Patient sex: M
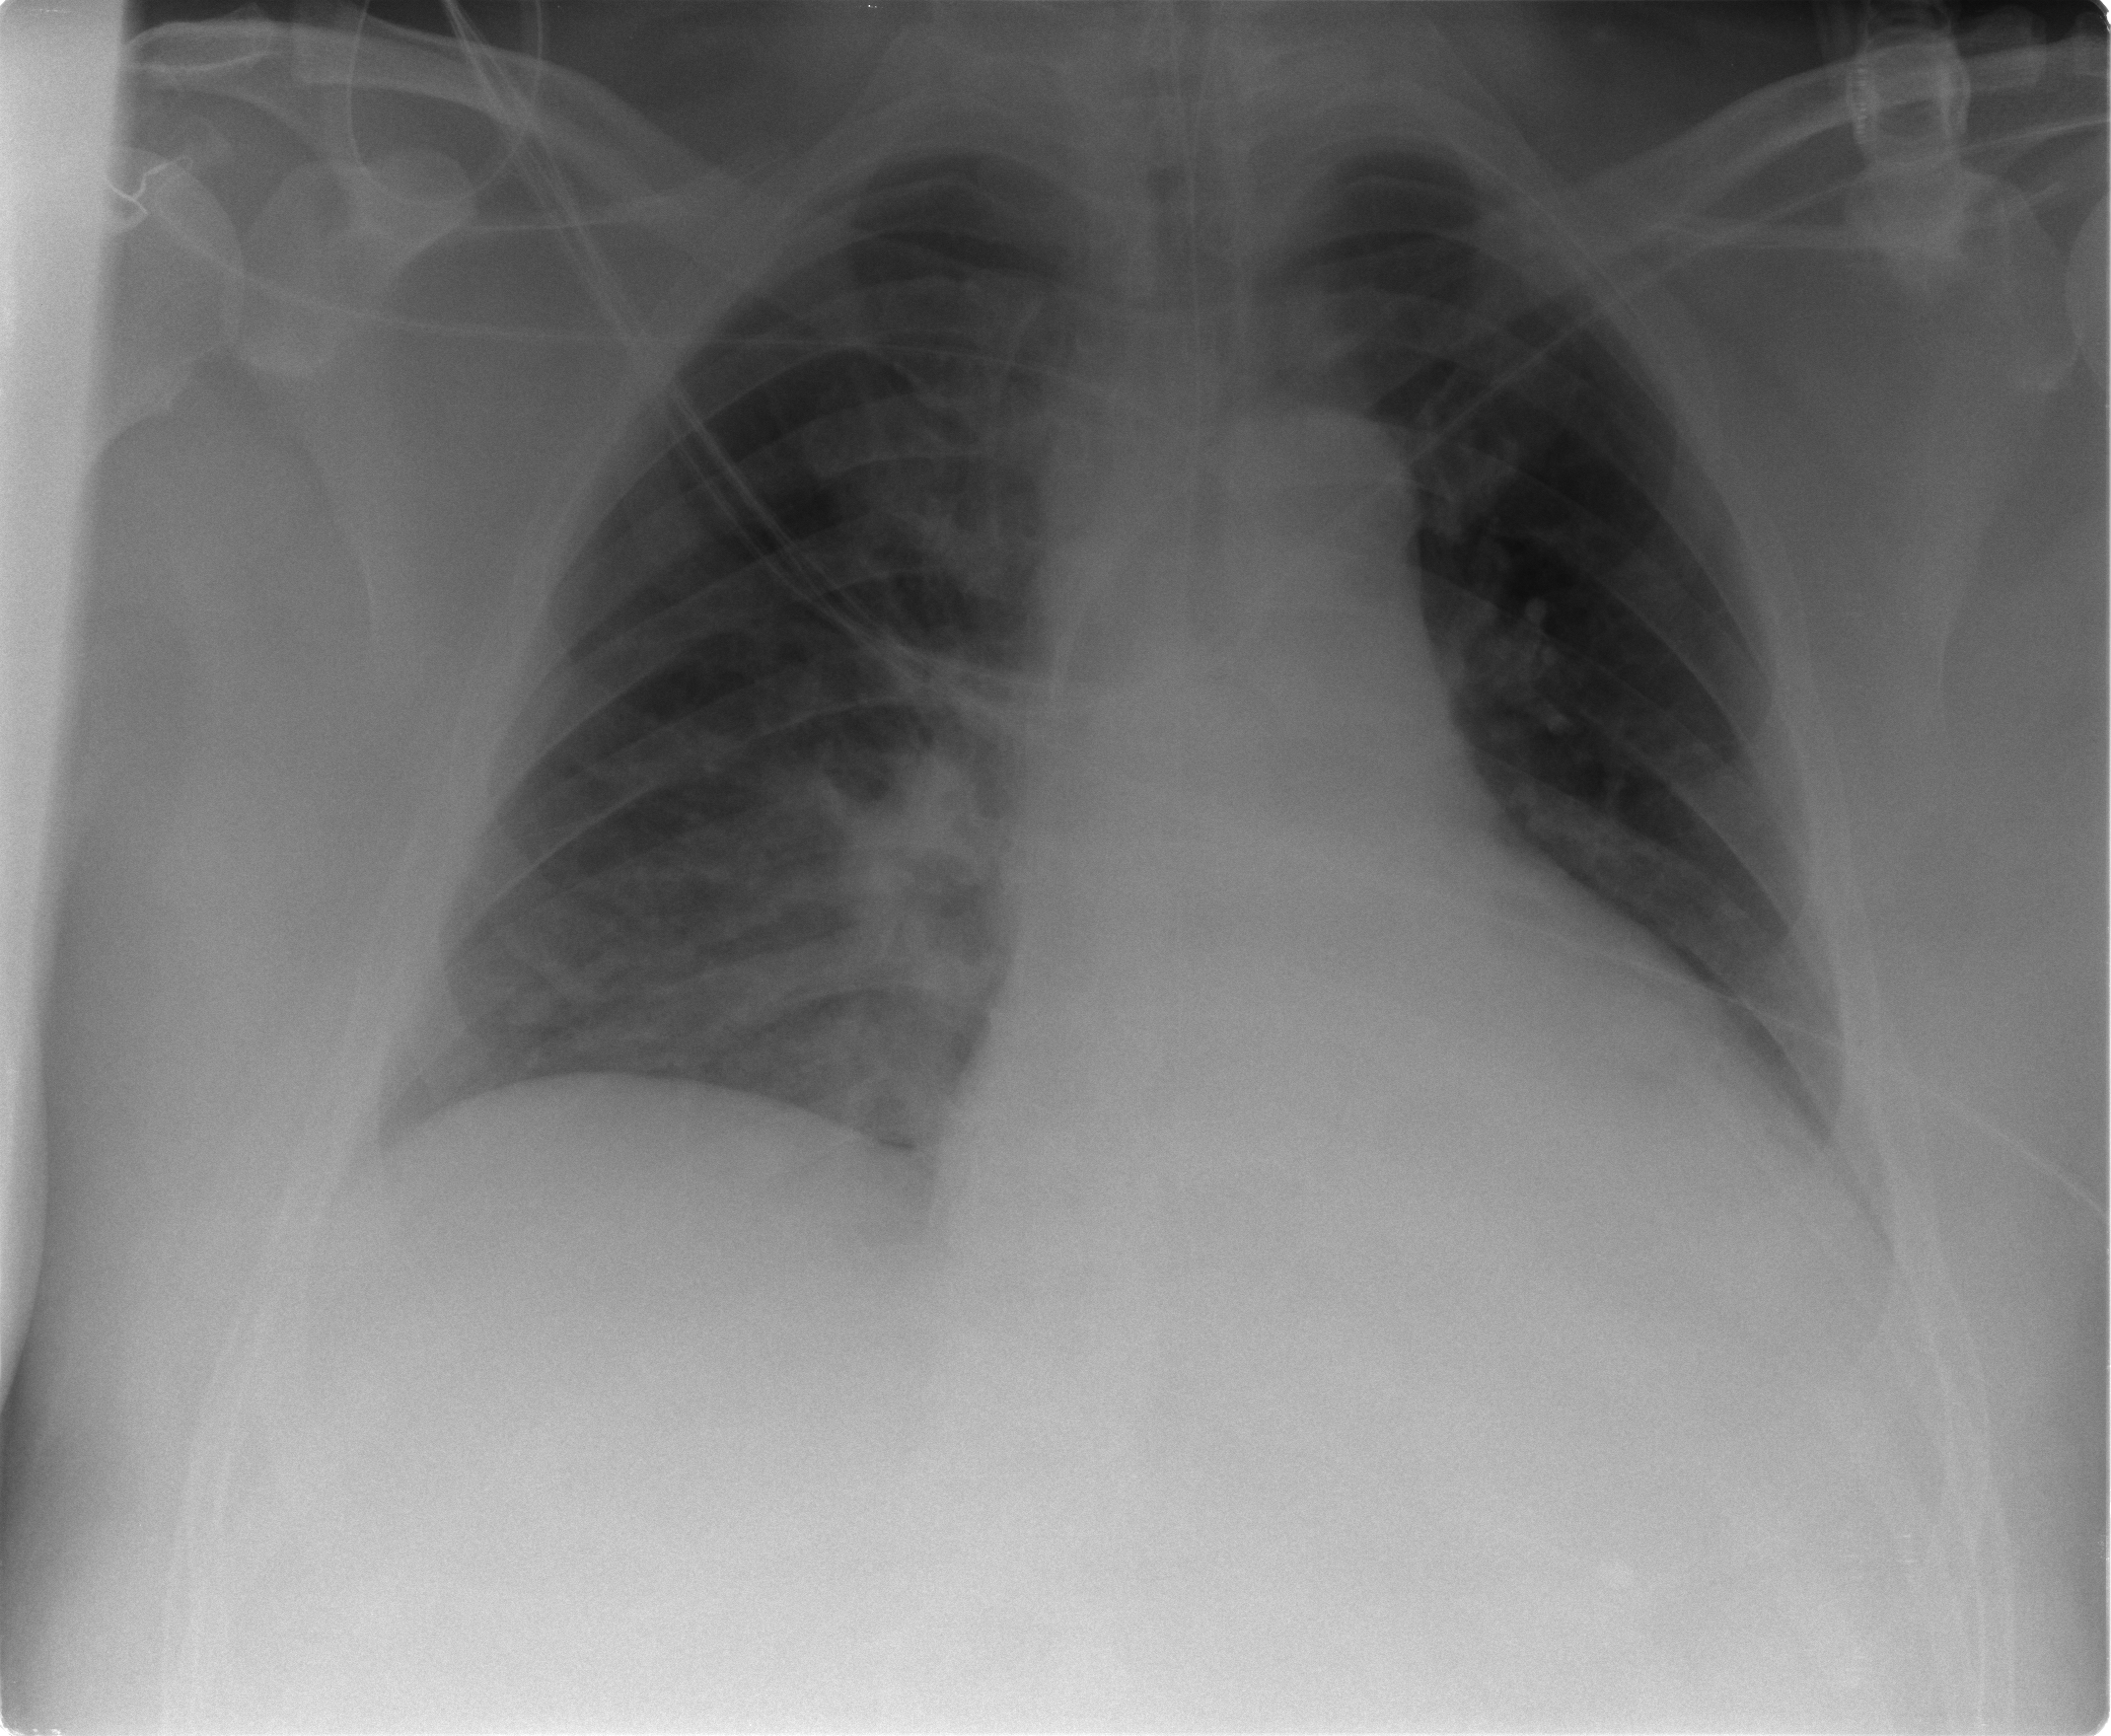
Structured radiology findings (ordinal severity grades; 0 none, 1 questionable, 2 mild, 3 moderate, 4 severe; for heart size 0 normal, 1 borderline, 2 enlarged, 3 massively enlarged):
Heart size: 0
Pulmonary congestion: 2
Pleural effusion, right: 0
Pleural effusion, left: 0
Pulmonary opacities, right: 0
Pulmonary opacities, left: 0
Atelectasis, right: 2
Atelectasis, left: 2